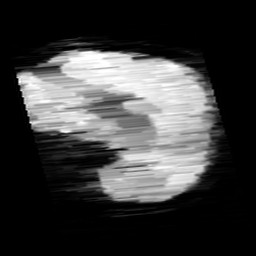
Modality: minIP
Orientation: sagittal
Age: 10
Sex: female
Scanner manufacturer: siemens
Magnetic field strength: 3 T
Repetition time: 0.027 s
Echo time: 0.02 s